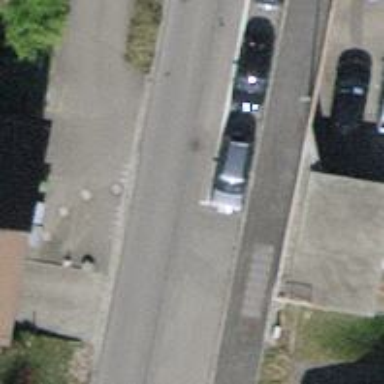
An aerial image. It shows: Residential road with asphalt surface and separate sidewalk.